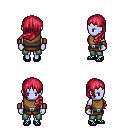
a pixel art fantasy rpg character, female body template, dark elf, purple skin, leather chest armor, teal pants, ruby red left-swept hairstyle, leather bracers, ghillies, four views (front, back, left, right), 2x2 character sprite sheet, small pixel art, hard edges, no anti-aliasing